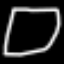
Label: square